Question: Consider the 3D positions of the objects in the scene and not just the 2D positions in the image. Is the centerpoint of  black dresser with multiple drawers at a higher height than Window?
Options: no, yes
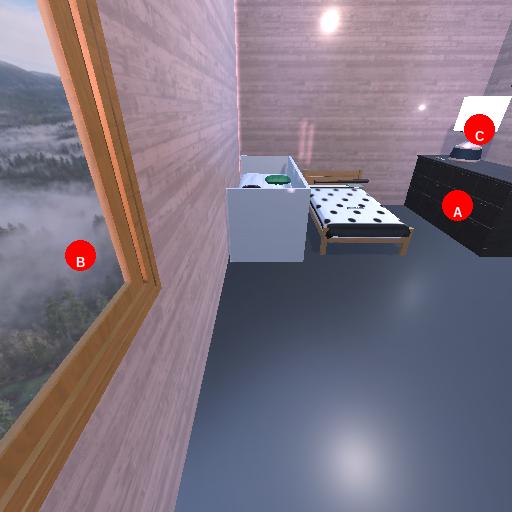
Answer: no